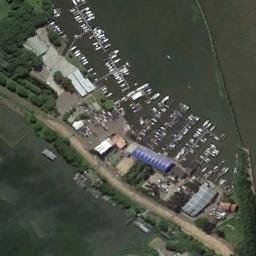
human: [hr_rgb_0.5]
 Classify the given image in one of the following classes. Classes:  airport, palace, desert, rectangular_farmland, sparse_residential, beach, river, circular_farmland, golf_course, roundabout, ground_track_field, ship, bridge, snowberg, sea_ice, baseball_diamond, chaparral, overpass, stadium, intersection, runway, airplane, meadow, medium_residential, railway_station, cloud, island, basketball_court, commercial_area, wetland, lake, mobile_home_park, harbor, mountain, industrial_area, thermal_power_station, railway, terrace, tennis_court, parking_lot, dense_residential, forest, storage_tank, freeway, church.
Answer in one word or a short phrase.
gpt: harbor